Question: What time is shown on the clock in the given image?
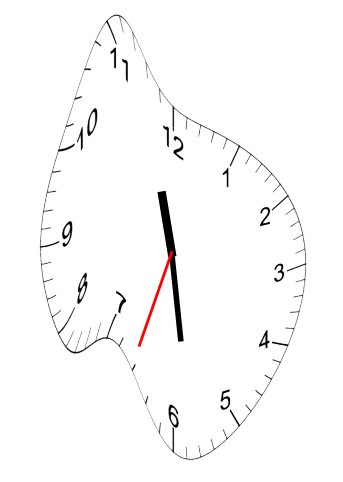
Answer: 11:28:33